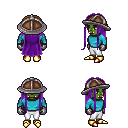
a pixel art fantasy rpg character, female body template, orc, green skin, teal long-sleeve shirt, white pants, purple extra-long hairstyle, chain helm, metal gloves, gold boots, four views (front, back, left, right), 2x2 character sprite sheet, small pixel art, hard edges, no anti-aliasing